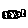
Label: fish